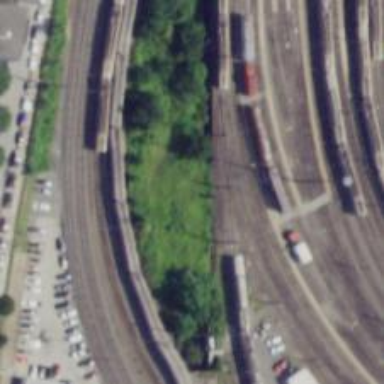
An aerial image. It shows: Abandoned railway.